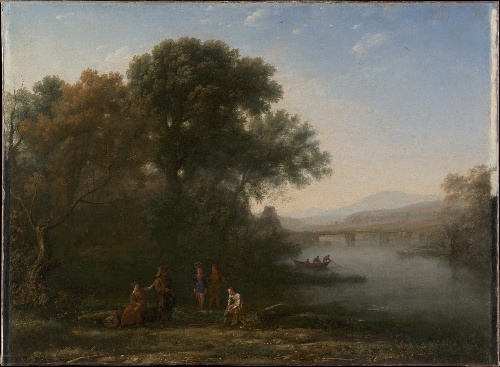
Title: The Ford
Artist: Claude Lorrain (Claude Gellée)
Artist bio: French, Chamagne 1604/5?–1682 Rome
Date: possibly 1636
Object type: Painting
Classification: Paintings
Medium: Oil on canvas
Dimensions: 29 1/4 x 39 3/4 in. (74.3 x 101 cm)
Department: European Paintings
Credit line: Fletcher Fund, 1928
Accession year: 1928
Repository: Metropolitan Museum of Art, New York, NY
Tags: Men|Women|Rivers|Landscapes|Boats